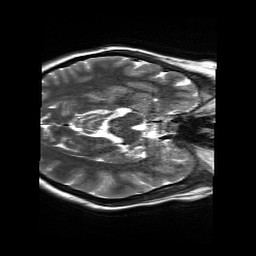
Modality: T2w
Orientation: axial
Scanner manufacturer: siemens
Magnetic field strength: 3 T
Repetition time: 13.52 s
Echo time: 0.088 s